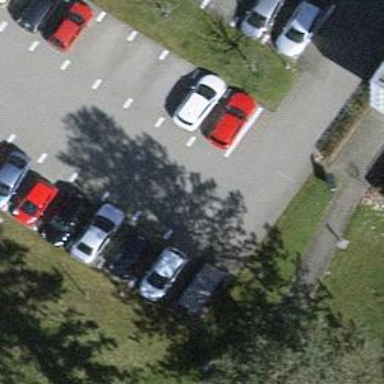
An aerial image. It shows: Parking aisle designated as service road.